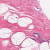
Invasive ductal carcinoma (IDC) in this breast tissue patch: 0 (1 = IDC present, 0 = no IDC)